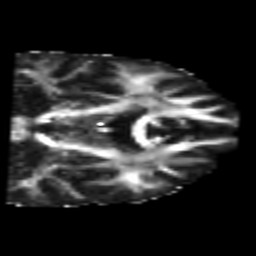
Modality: FA
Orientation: coronal
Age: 24
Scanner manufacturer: philips
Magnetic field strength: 3 T
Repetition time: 8.54 s
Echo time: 0.1273 s